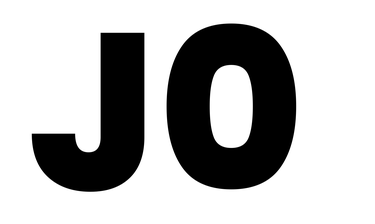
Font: Poppins-ExtraBold